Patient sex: F
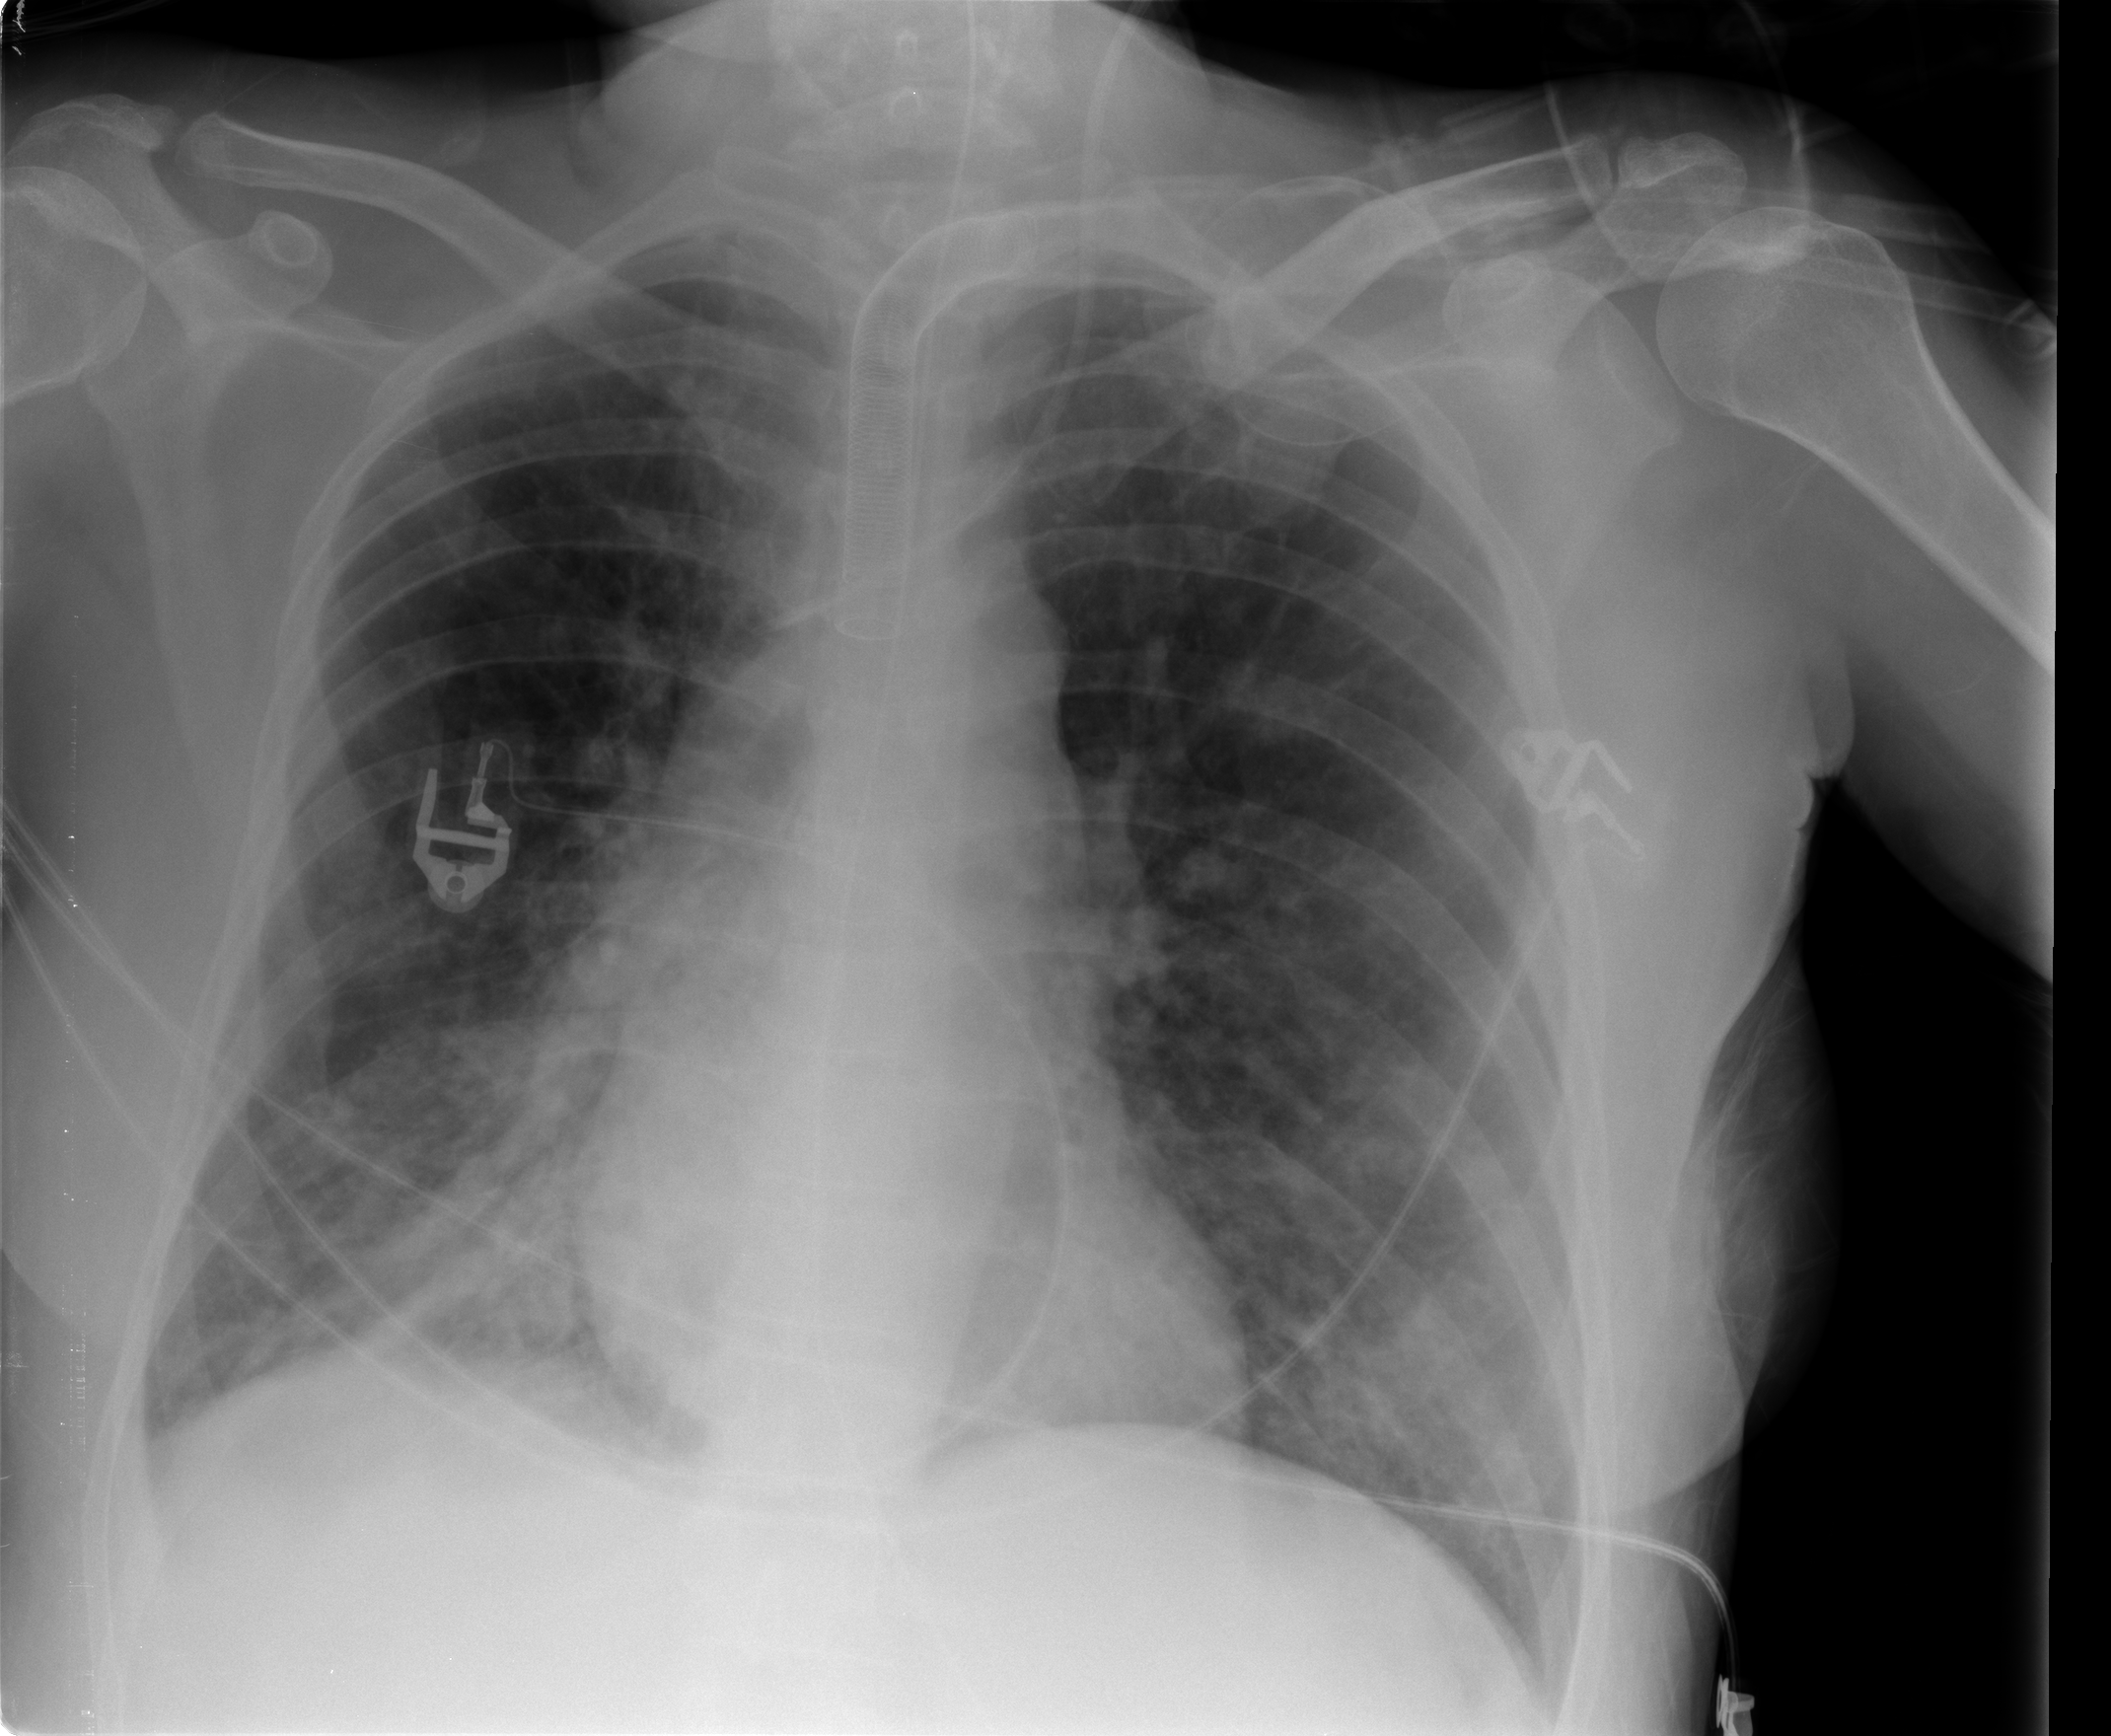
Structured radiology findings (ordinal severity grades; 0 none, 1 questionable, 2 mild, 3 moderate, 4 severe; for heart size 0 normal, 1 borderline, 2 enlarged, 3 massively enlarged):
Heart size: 0
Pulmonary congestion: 2
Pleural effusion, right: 1
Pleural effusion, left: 0
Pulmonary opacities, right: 2
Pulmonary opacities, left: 2
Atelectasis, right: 2
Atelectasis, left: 2